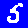
Digit: 5